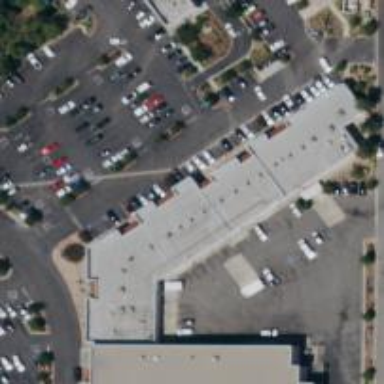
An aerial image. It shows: Post office.